Field crop: maize
Growth stage: 2
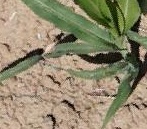
Species: maize